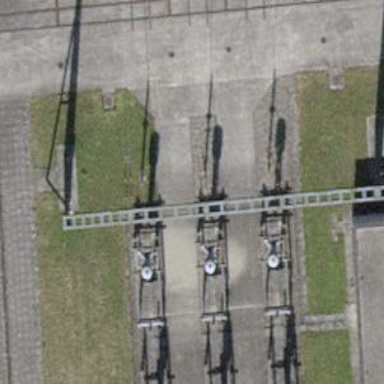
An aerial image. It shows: Insulator used in power equipment.